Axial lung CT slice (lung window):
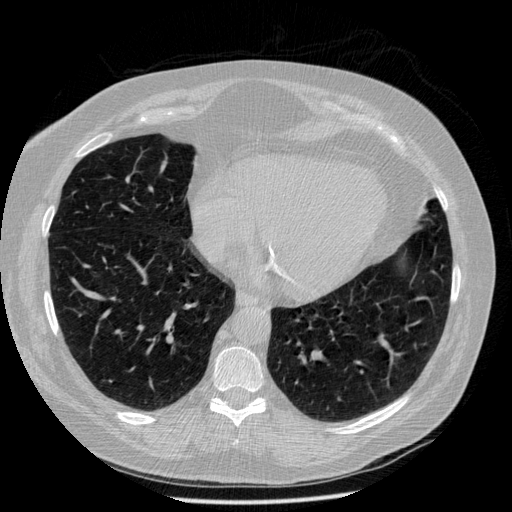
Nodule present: no